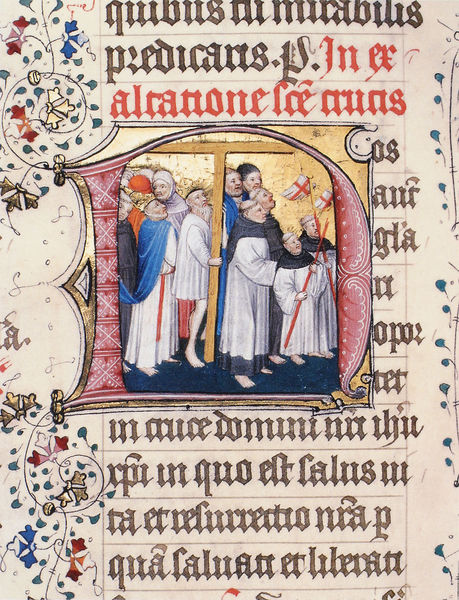
Titel: Hoya - Missale
Künstler: Meister des Zweder van Culemborg
Standort: Herstellungsort: Utrecht (EU - NL)
Institution: Münster, Universitäts- und Landesbibliothek
Schlagwörter: blau, blätter, menschen, blumen, männer, weiss, rot, ornament, kirche, gold, gewänder, krone, schrift, fahnen, fahne, bishop, blue, church, crown, hat, könig, men, people, priest, red, religious, robes, white, women, black, dress, gilded, golden, robe, yellow, floral, ornamente, verzierung, flowers, picture, balken, edel, barfuss, kreuz, illustration, text, buchstabe, buchstaben, ritter, ranke, wood, flower, christus, jesus, man, roman, kruzifix, mönch, mönche, prozession, feet, color, scarf, beard, old man, fraktur, cross, writing, letters, flag, kapitol, flags, ancient, cape, tonsur, latein, colors, monk, monks, england, religion, initial, biebel, book, christ, buchmalerei, colour, caligraphy, calligraphy, script, humans, christian, minuskel, bible, page, biblical, kreuzfahrer, anger, latin, illumination, vines, words, buch, cream, catholicism, tonsure, t, d, bibel, headdress, archbishop, handwriting, scripture, priestess, gold leaf, weird, lettering, biebl, jezus, alcanone, marginalia, illustrtion